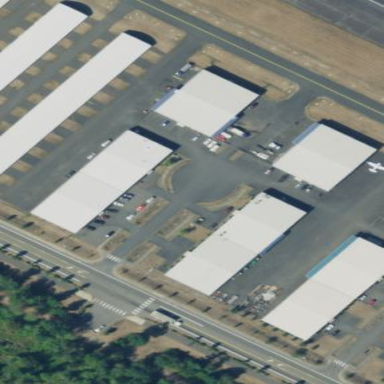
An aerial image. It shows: Hangar located at airport.